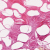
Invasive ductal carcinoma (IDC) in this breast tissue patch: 0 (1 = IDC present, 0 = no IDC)